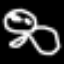
Label: frog